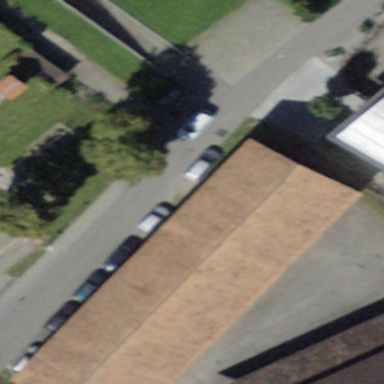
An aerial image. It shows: Warehouse.